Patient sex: M
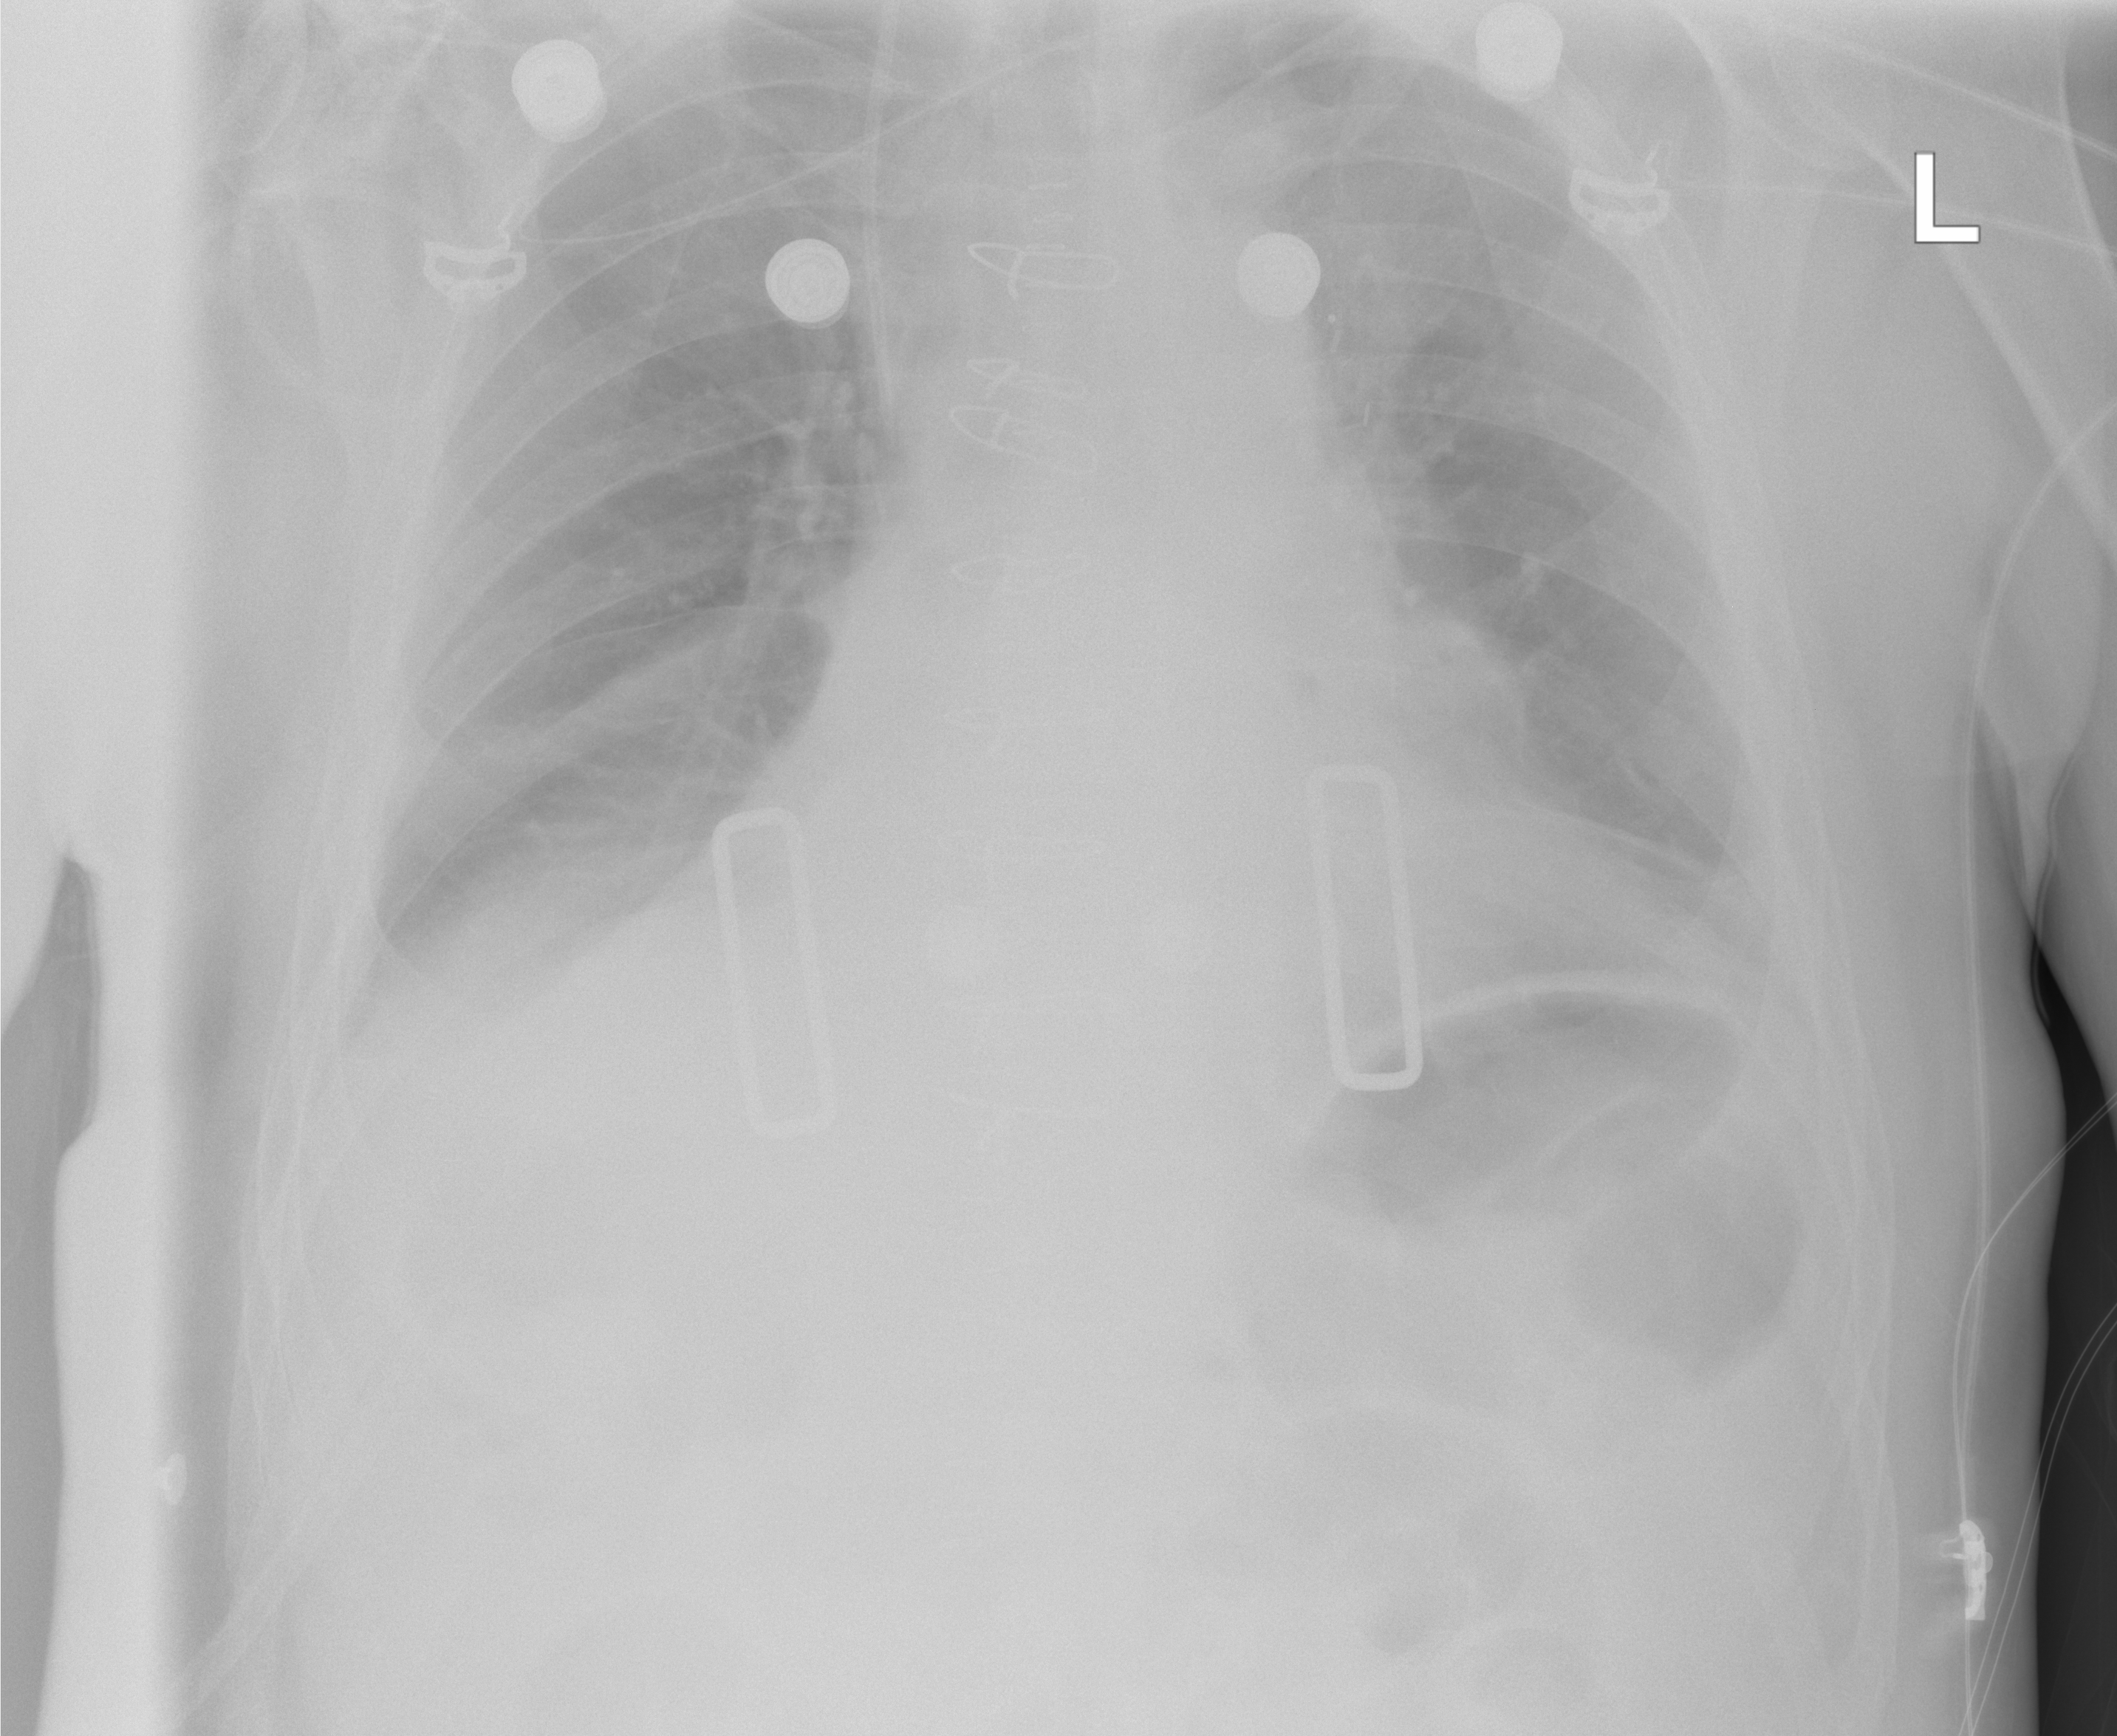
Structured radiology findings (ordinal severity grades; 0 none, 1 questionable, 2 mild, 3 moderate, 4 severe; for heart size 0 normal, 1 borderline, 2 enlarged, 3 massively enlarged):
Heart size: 1
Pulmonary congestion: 0
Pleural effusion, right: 2
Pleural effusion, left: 1
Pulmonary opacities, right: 0
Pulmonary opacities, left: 0
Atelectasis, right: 1
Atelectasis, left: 1